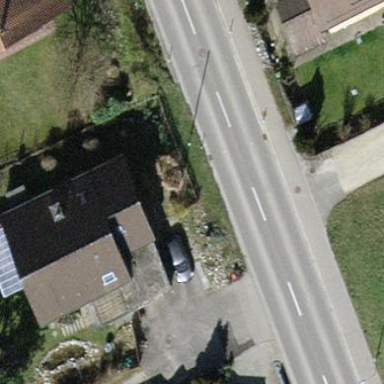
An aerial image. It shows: Detached building with gabled roof.